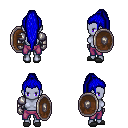
a pixel art fantasy rpg character, female body template, dark elf, purple skin, steel arm armor, magenta pants, blue extra-long topknot hairstyle, metal gloves, gray slippers, shield, four views (front, back, left, right), 2x2 character sprite sheet, small pixel art, hard edges, no anti-aliasing